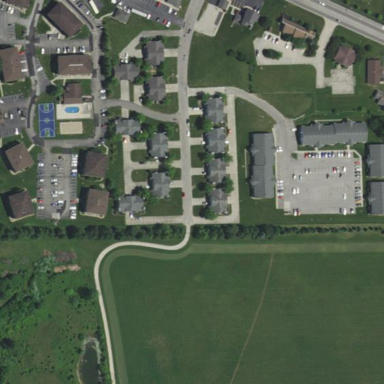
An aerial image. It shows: Residential area consisting of condominiums.